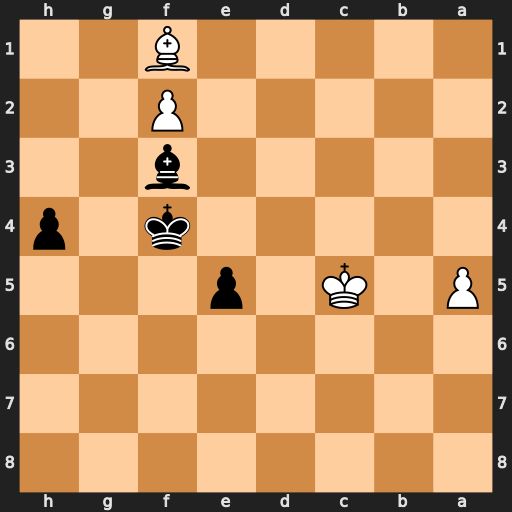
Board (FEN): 8/8/8/P1K1p3/5k1p/5b2/5P2/5B2
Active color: b
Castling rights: -
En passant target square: -
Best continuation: Ba8 Kd6 e4 Bg2 Kg4 a6 h3 Bh1 e3 Bxa8 exf2 Bf3+ Kg3 a7 f1=Q a8=Q Qxf3